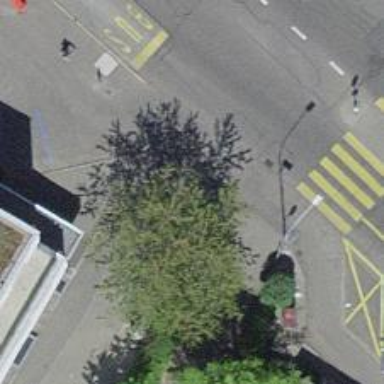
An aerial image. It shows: Post box is visible.